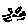
Label: cat